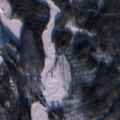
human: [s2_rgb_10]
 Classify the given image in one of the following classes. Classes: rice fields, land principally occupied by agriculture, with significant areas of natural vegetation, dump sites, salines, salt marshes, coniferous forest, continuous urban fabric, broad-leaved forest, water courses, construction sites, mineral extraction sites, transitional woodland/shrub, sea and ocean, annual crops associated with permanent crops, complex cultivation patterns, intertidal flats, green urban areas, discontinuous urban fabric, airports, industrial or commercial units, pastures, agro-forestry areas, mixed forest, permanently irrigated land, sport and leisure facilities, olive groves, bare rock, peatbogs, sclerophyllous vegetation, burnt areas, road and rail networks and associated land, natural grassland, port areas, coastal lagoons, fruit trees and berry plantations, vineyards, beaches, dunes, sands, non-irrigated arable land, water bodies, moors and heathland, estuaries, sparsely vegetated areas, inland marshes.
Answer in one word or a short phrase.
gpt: coniferous forest, transitional woodland/shrub, peatbogs